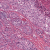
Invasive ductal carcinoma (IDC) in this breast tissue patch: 1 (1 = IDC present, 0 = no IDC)